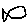
Label: fish